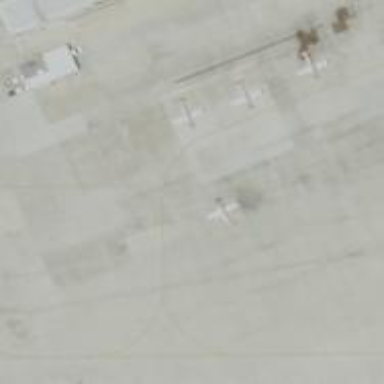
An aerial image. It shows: Image of taxiway at airport.